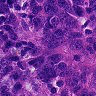
Metastatic tissue present: yes